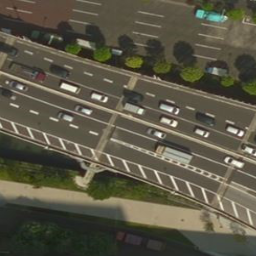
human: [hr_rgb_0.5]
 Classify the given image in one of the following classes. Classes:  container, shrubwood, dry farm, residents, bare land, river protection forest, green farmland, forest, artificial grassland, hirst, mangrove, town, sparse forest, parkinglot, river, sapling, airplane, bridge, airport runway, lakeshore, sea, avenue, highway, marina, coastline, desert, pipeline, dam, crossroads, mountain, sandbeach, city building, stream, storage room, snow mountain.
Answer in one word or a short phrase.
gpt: highway